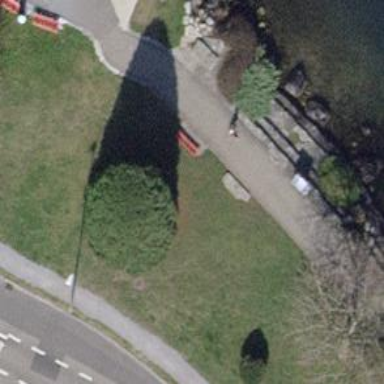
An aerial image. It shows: Red bench.